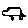
Label: car